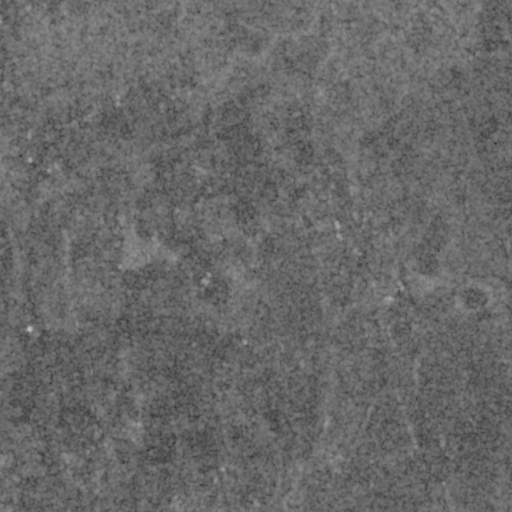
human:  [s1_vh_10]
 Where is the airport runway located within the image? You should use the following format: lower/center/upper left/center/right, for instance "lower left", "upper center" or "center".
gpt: The airport runway is located in the lower right of the image.
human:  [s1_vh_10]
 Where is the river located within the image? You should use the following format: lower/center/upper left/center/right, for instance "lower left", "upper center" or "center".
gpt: The river is located in the lower of the image.
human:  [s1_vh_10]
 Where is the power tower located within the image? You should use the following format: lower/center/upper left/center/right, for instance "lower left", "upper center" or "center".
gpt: There is no power tower in the image.

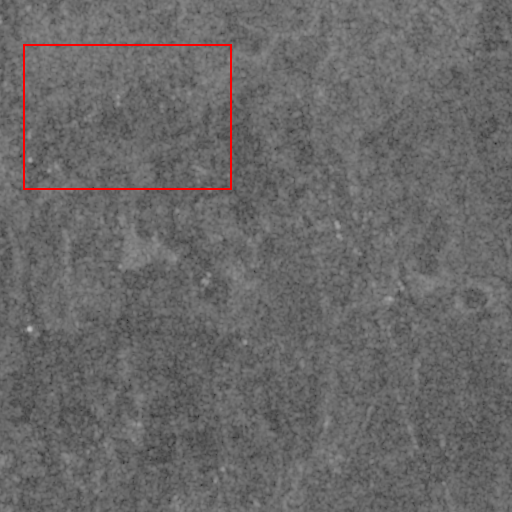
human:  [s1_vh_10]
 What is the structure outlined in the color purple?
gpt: There is no purple outline.
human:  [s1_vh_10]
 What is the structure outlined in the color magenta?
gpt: There is no structure outlined in magenta.